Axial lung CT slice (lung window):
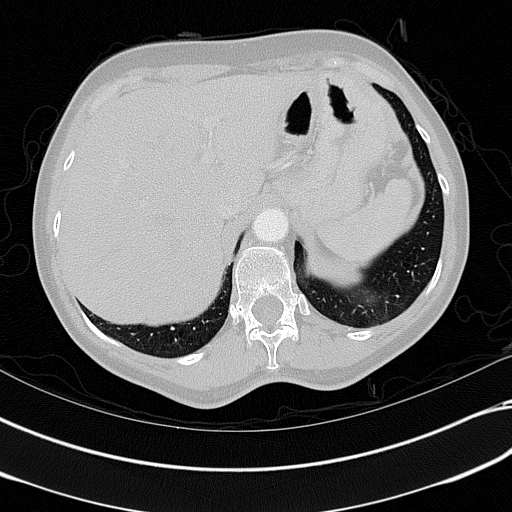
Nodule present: no